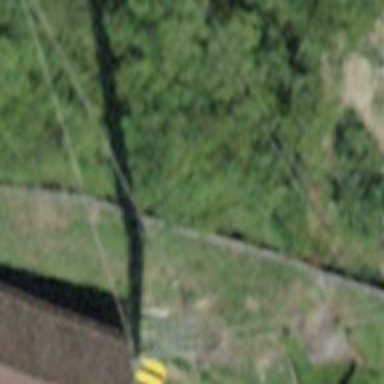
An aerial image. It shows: Power line is depicted.